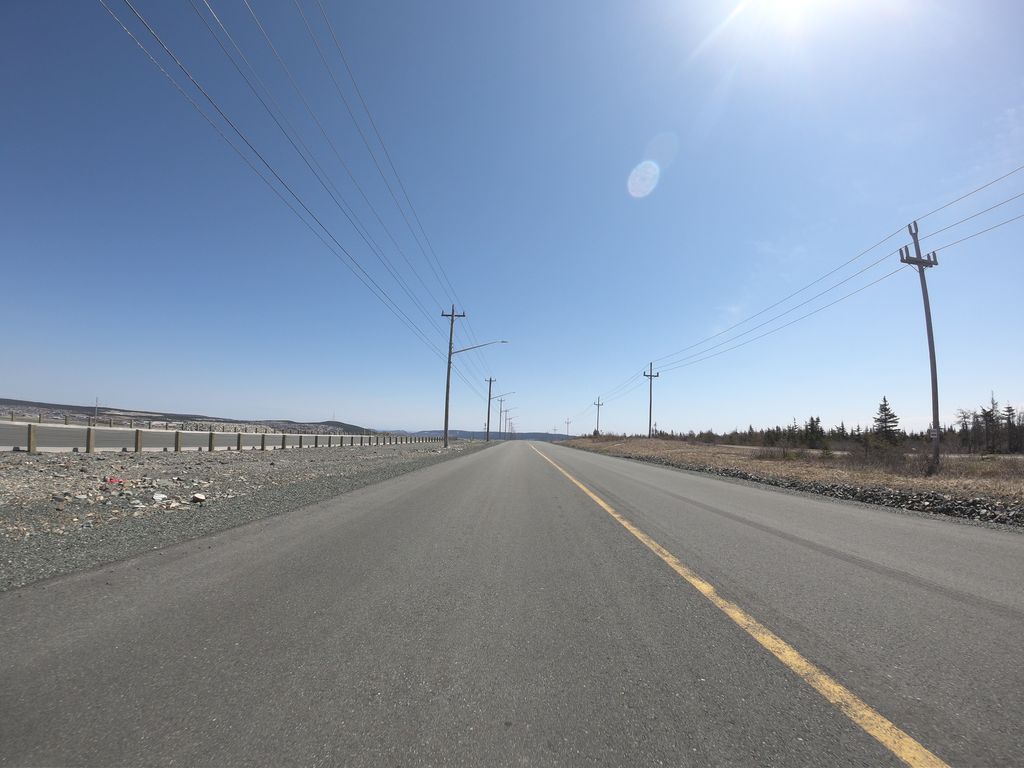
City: st_johns